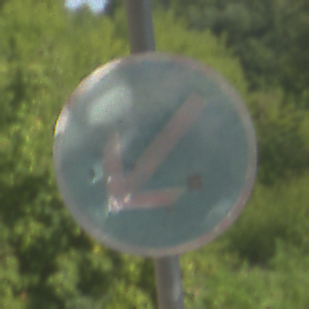
Verkehrszeichen: VorgeschriebeneVorbeifahrtLinks
Umgebung: Outdoor, Nature
Tageszeit: MorningAfternoon
Wetter: PartlyCloudy
Licht: Natural
Jahreszeit: NotSpecified
Kontrast: HighContrast